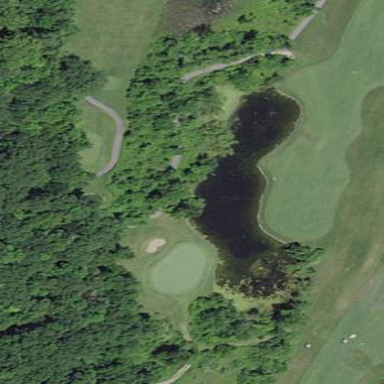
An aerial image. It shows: Scenic view of water hazard on golf course. The natural water feature adds beauty to the landscape.